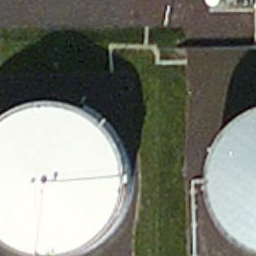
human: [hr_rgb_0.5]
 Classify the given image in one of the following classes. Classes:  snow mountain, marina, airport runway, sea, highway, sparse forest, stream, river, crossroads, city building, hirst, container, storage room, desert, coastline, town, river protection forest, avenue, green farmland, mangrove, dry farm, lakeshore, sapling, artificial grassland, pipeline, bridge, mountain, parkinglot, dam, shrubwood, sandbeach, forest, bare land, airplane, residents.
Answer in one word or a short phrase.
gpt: storage room